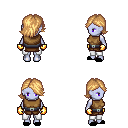
a pixel art fantasy rpg character, female body template, dark elf, purple skin, leather chest armor, white pants, light blonde swoop hairstyle, gold gloves, black slippers, four views (front, back, left, right), 2x2 character sprite sheet, small pixel art, hard edges, no anti-aliasing